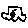
Label: car